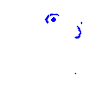
Particle: proton